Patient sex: M
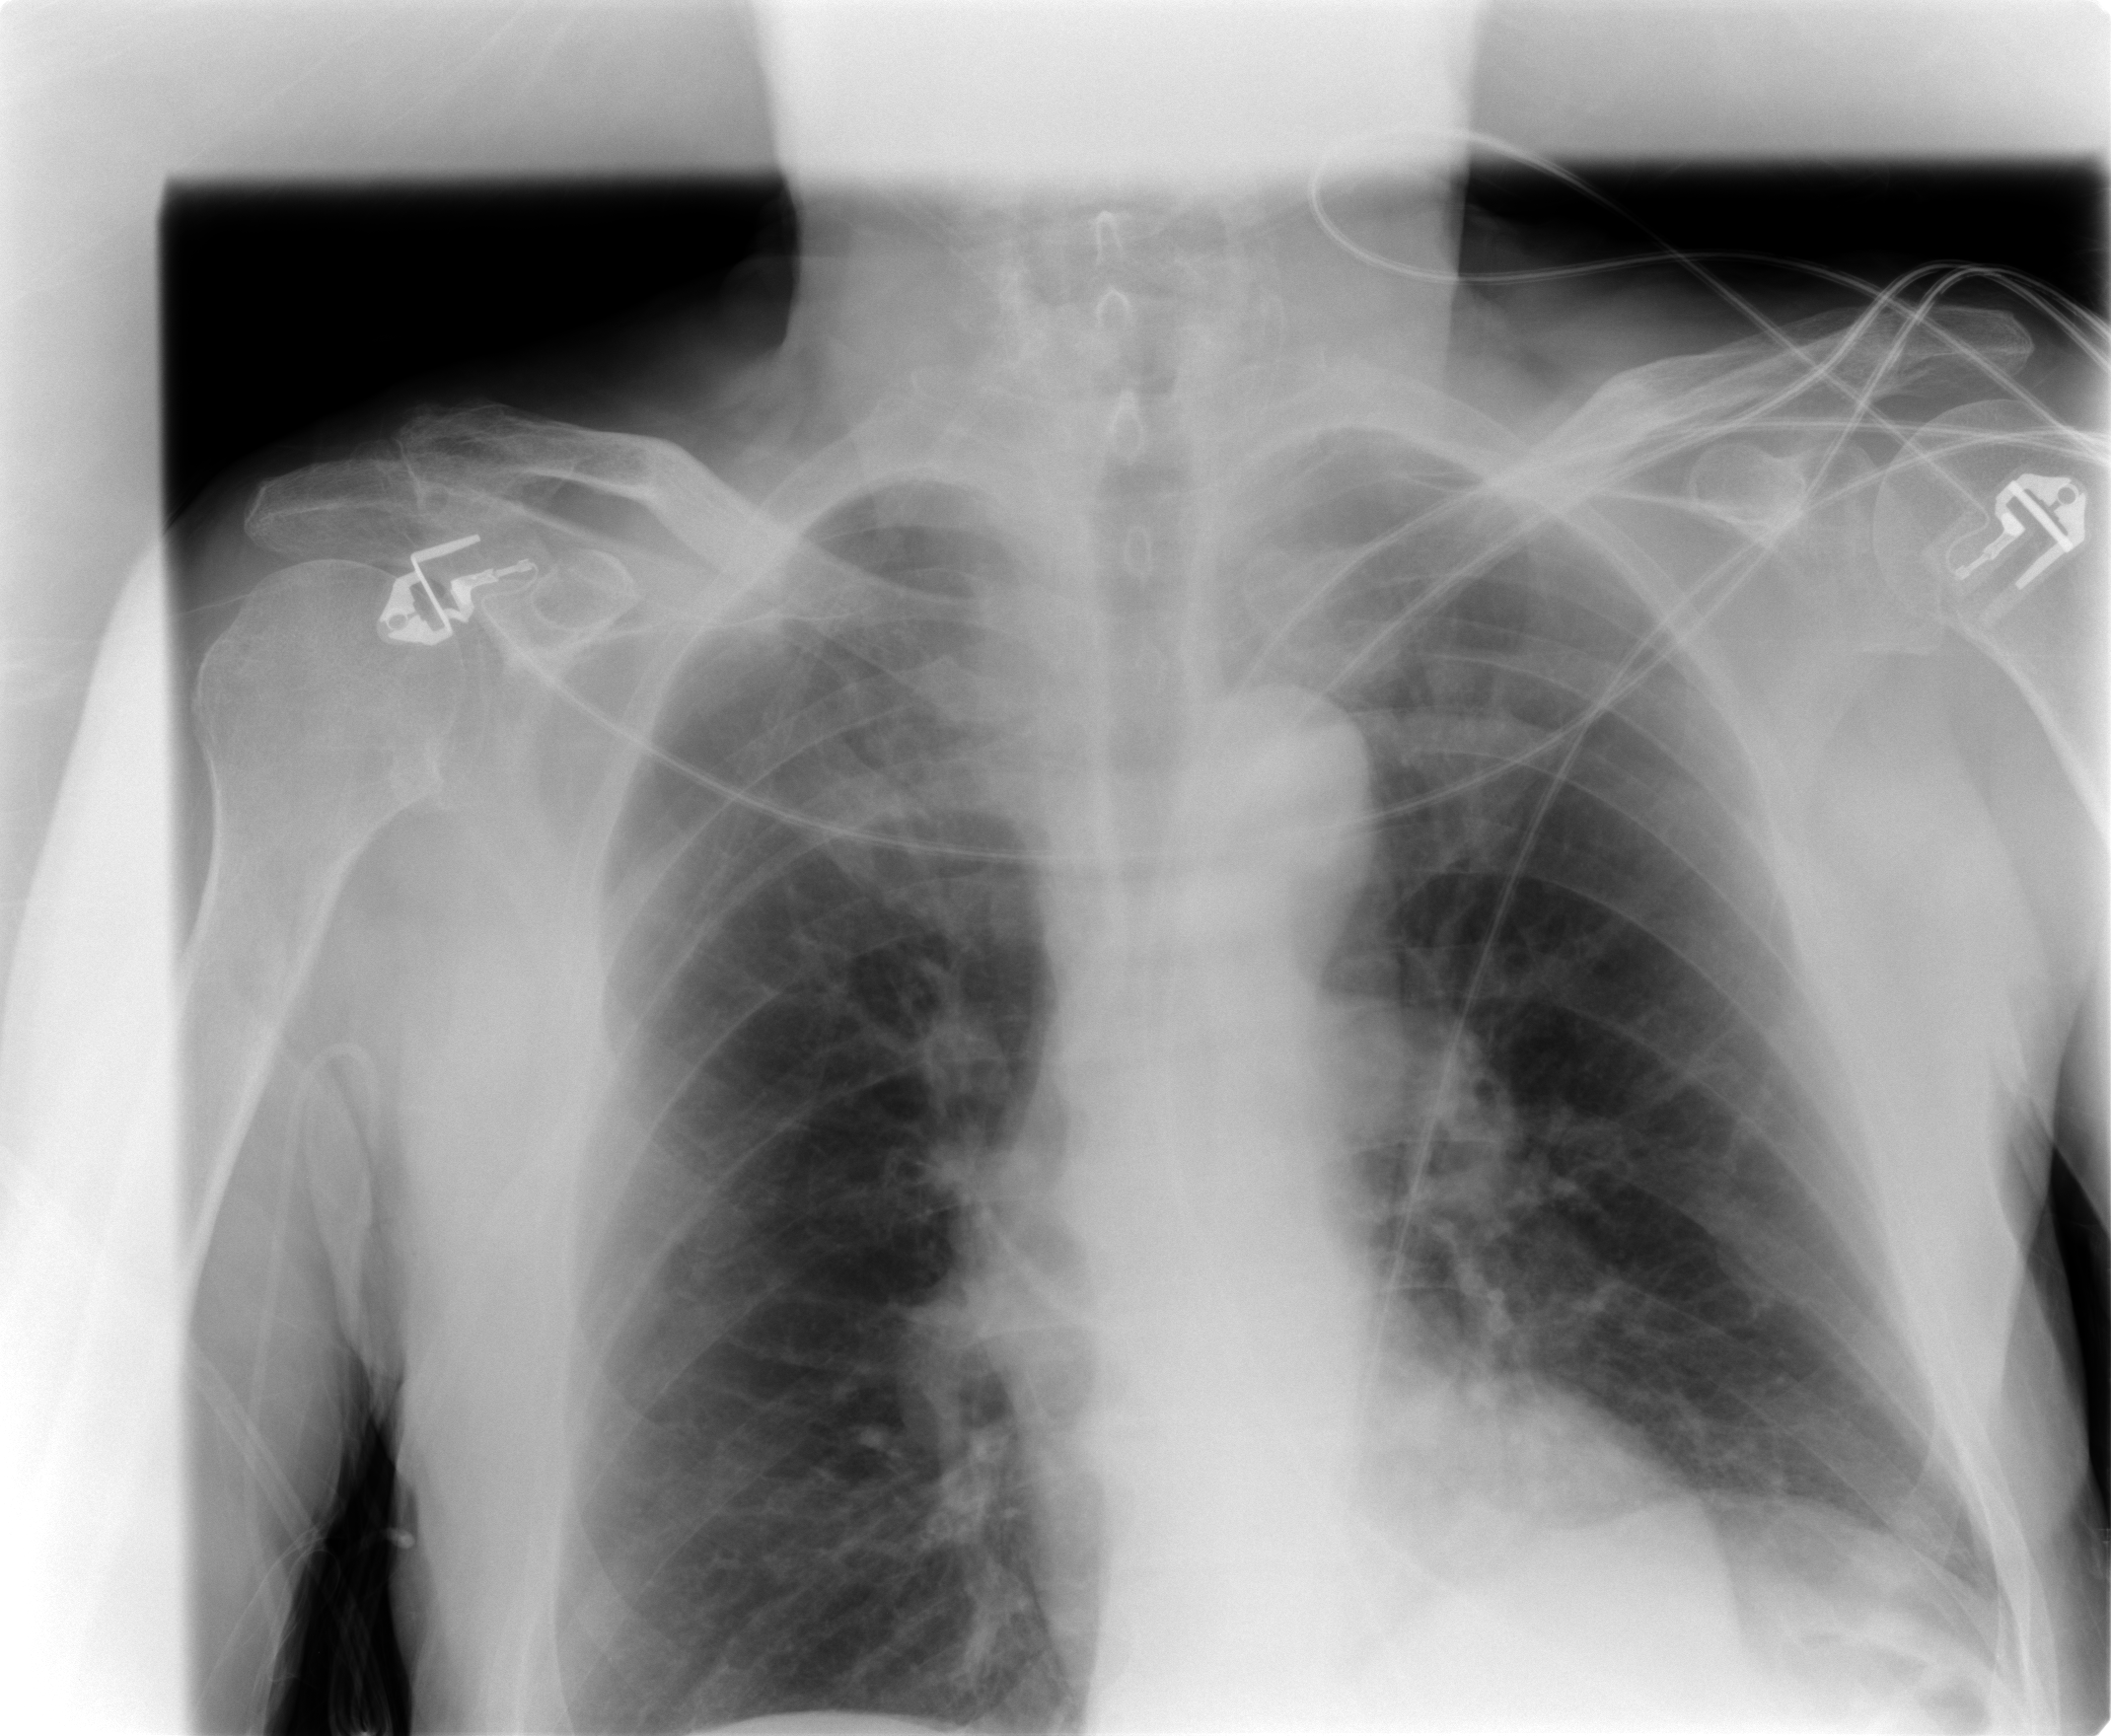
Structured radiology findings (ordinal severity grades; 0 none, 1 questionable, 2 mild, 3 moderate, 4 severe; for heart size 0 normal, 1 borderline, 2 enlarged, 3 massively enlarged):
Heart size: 0
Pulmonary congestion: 1
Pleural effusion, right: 0
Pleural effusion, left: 0
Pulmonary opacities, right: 0
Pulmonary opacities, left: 0
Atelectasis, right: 0
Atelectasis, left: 0